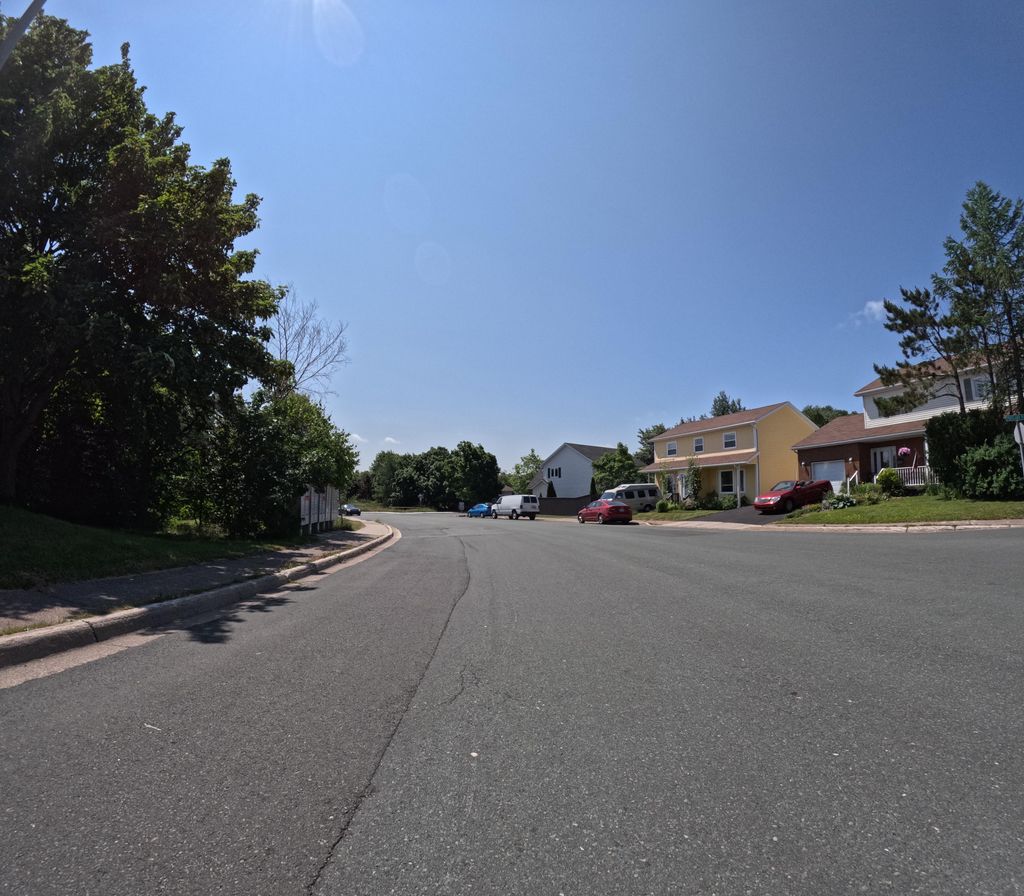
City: st_johns